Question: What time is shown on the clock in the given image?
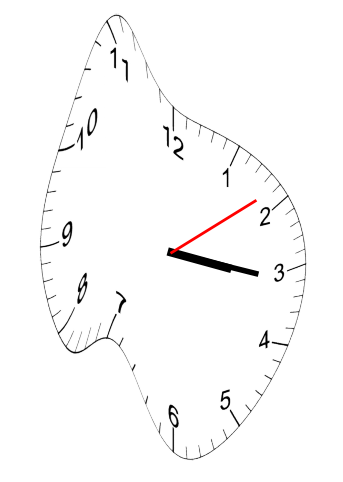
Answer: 03:16:09